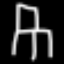
Label: chair